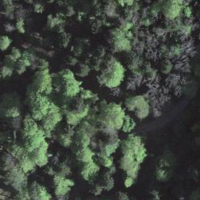
EUNIS habitat code: 41
Species observed at this site:
Saxifraga mutata